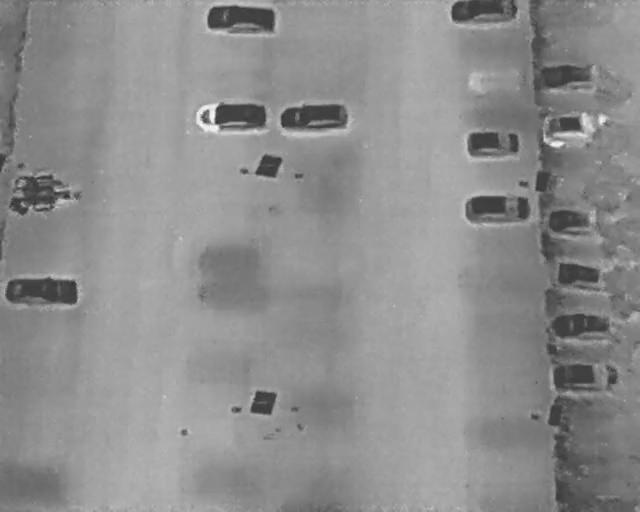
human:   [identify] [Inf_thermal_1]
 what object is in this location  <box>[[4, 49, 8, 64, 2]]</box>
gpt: <ref>1 medium car at the left</ref>